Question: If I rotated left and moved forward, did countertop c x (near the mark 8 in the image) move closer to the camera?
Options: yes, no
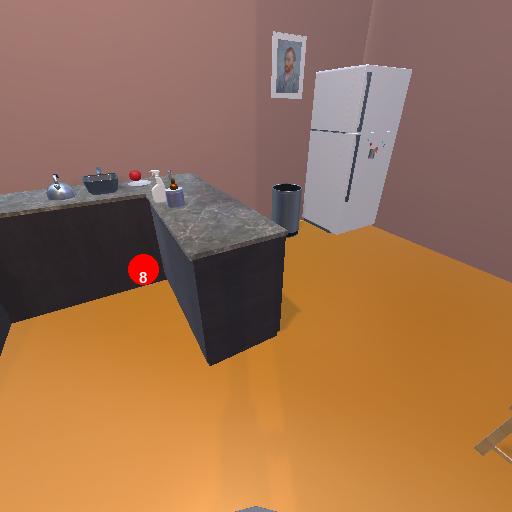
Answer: yes